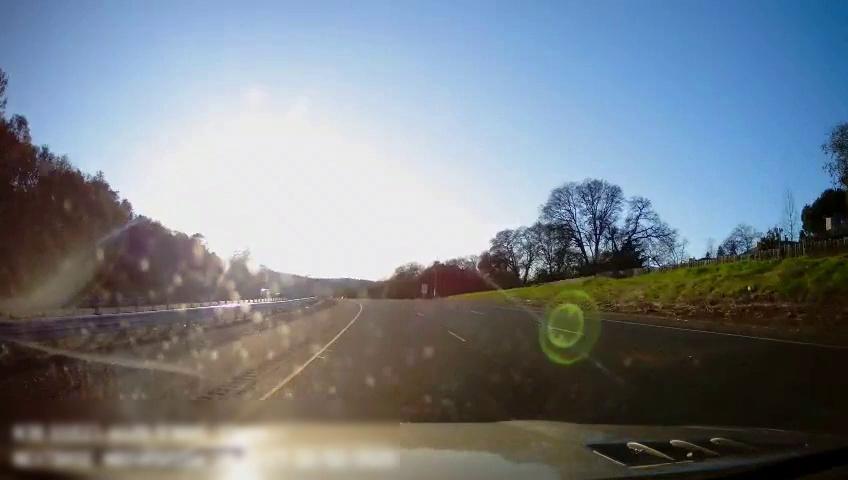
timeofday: Day
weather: Sunny
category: Drivable Space
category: Lanes | Current Lane
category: Lanes | Current Lane
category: Lanes | Alternate Lane
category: Lanes | Alternate Lane
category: Traffic | Signs